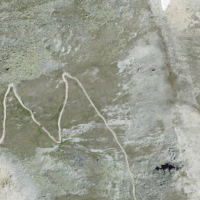
EUNIS habitat code: 48
Species observed at this site:
Saxifraga bryoides
Bistorta vivipara